Question: As far as I know, Adding HTML tag inside SVG is possible by using '<foreignObject />' tag.
I want to load a page by using iframe inner SVG but it din't work. Am I missing something ? or It just can't possible using HTML inner SVG ?
this is my code :
'''
<svg xmlns="http://www.w3.org/2000/svg">
<foreignObject x="0" y="0">
<iframe src="content.html" style="position: absolute; top: 0; left: 0; width: 100%; height: 100%;"></iframe>
</foreignObject>
</svg>
'''
I tried to load it directly from browsers, it shows nothing.

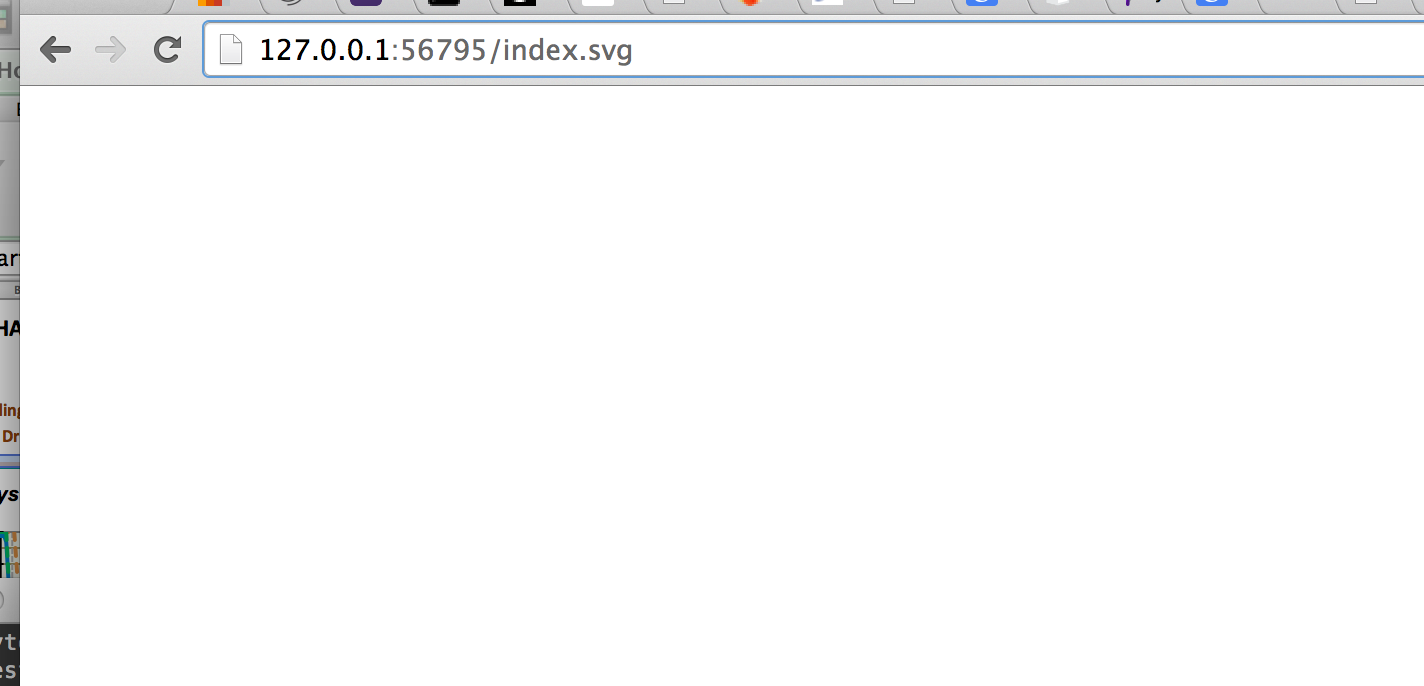
Answer: foreignObject elements require width and height attributes. They do not have width and height CSS styles, in fact all of the CSS you're supplying is inappropriate and ignored for a foreignObject element.
This should work (provided you're not using IE as that does not support foreignObject currently)
'''
<svg xmlns="http://www.w3.org/2000/svg">
<foreignObject width="100%" height="100%">
<iframe src="content.html" style="position: absolute; top: 0; left: 0; width: 100%; height: 100%;"></iframe>
</foreignObject>
</svg>
'''
Note that if you move your iframe outside where the foreignObject bounds are using position absolute as you are doing that may also cause problems for you.